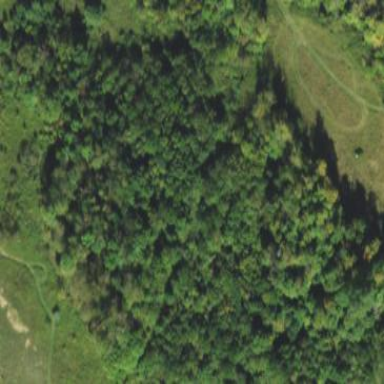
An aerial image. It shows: Forest area.